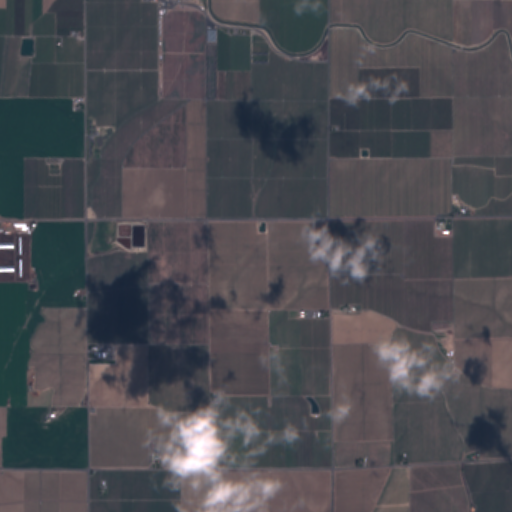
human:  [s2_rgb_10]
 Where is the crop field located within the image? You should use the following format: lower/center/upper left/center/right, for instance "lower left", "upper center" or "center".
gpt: The crop field is located in the lower left of the image.
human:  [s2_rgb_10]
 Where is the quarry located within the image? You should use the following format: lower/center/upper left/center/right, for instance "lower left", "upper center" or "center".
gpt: There is no quarry in the image.